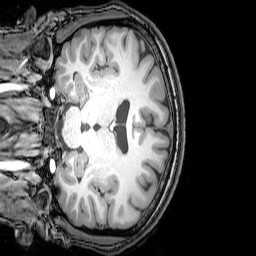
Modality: T1w
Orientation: coronal
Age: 23
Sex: female
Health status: healthy
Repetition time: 0.081 s
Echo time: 0.037 s